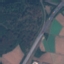
Land use / land cover class: Highway